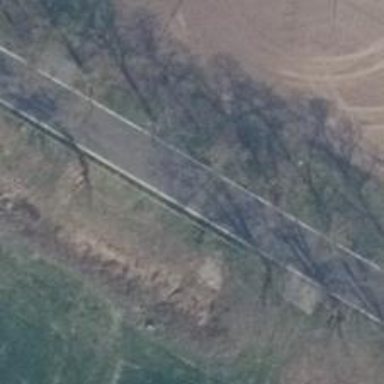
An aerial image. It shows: Avenue lined with deciduous broadleaved trees.